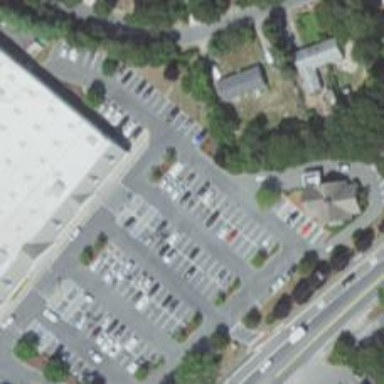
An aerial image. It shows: Trolley bay.